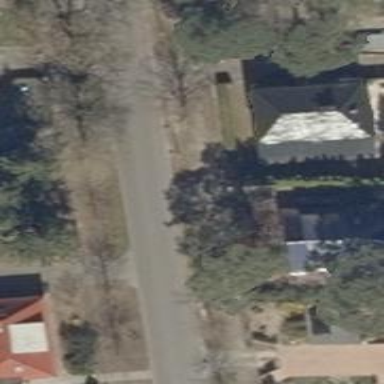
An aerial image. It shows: Sidewalk along the footway.